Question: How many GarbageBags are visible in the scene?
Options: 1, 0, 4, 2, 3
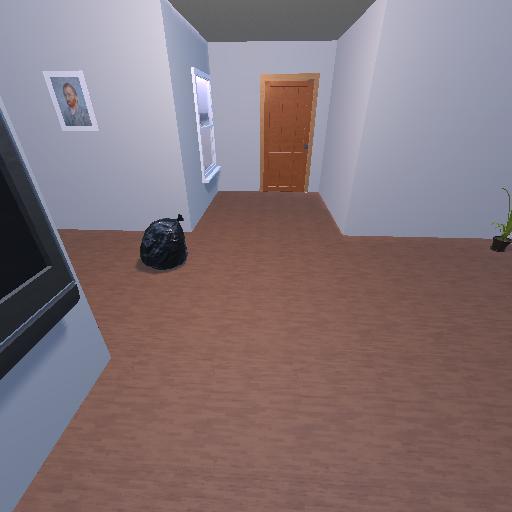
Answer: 1